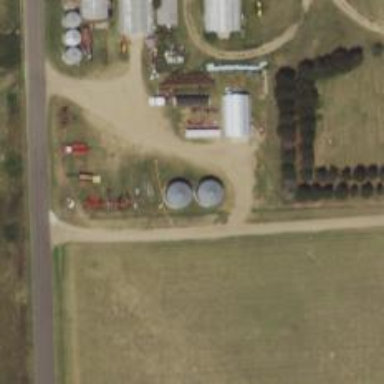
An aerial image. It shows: Silo.